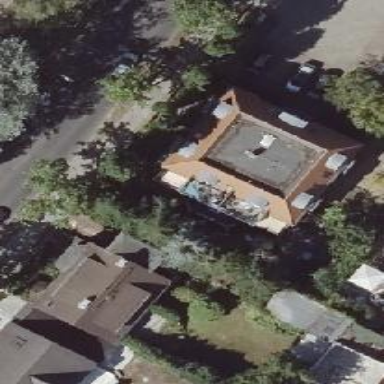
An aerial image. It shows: Unique quadruple saltbox-shaped roof outlines building with multiple apartments.